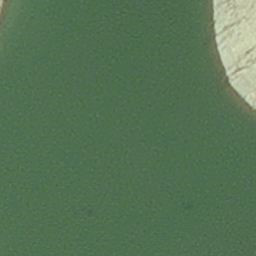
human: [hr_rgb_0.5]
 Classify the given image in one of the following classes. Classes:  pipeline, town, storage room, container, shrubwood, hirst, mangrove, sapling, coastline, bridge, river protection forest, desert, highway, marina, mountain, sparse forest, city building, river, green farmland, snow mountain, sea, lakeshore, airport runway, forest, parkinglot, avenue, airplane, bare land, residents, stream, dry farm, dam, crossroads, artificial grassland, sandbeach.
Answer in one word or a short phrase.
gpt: hirst